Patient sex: M
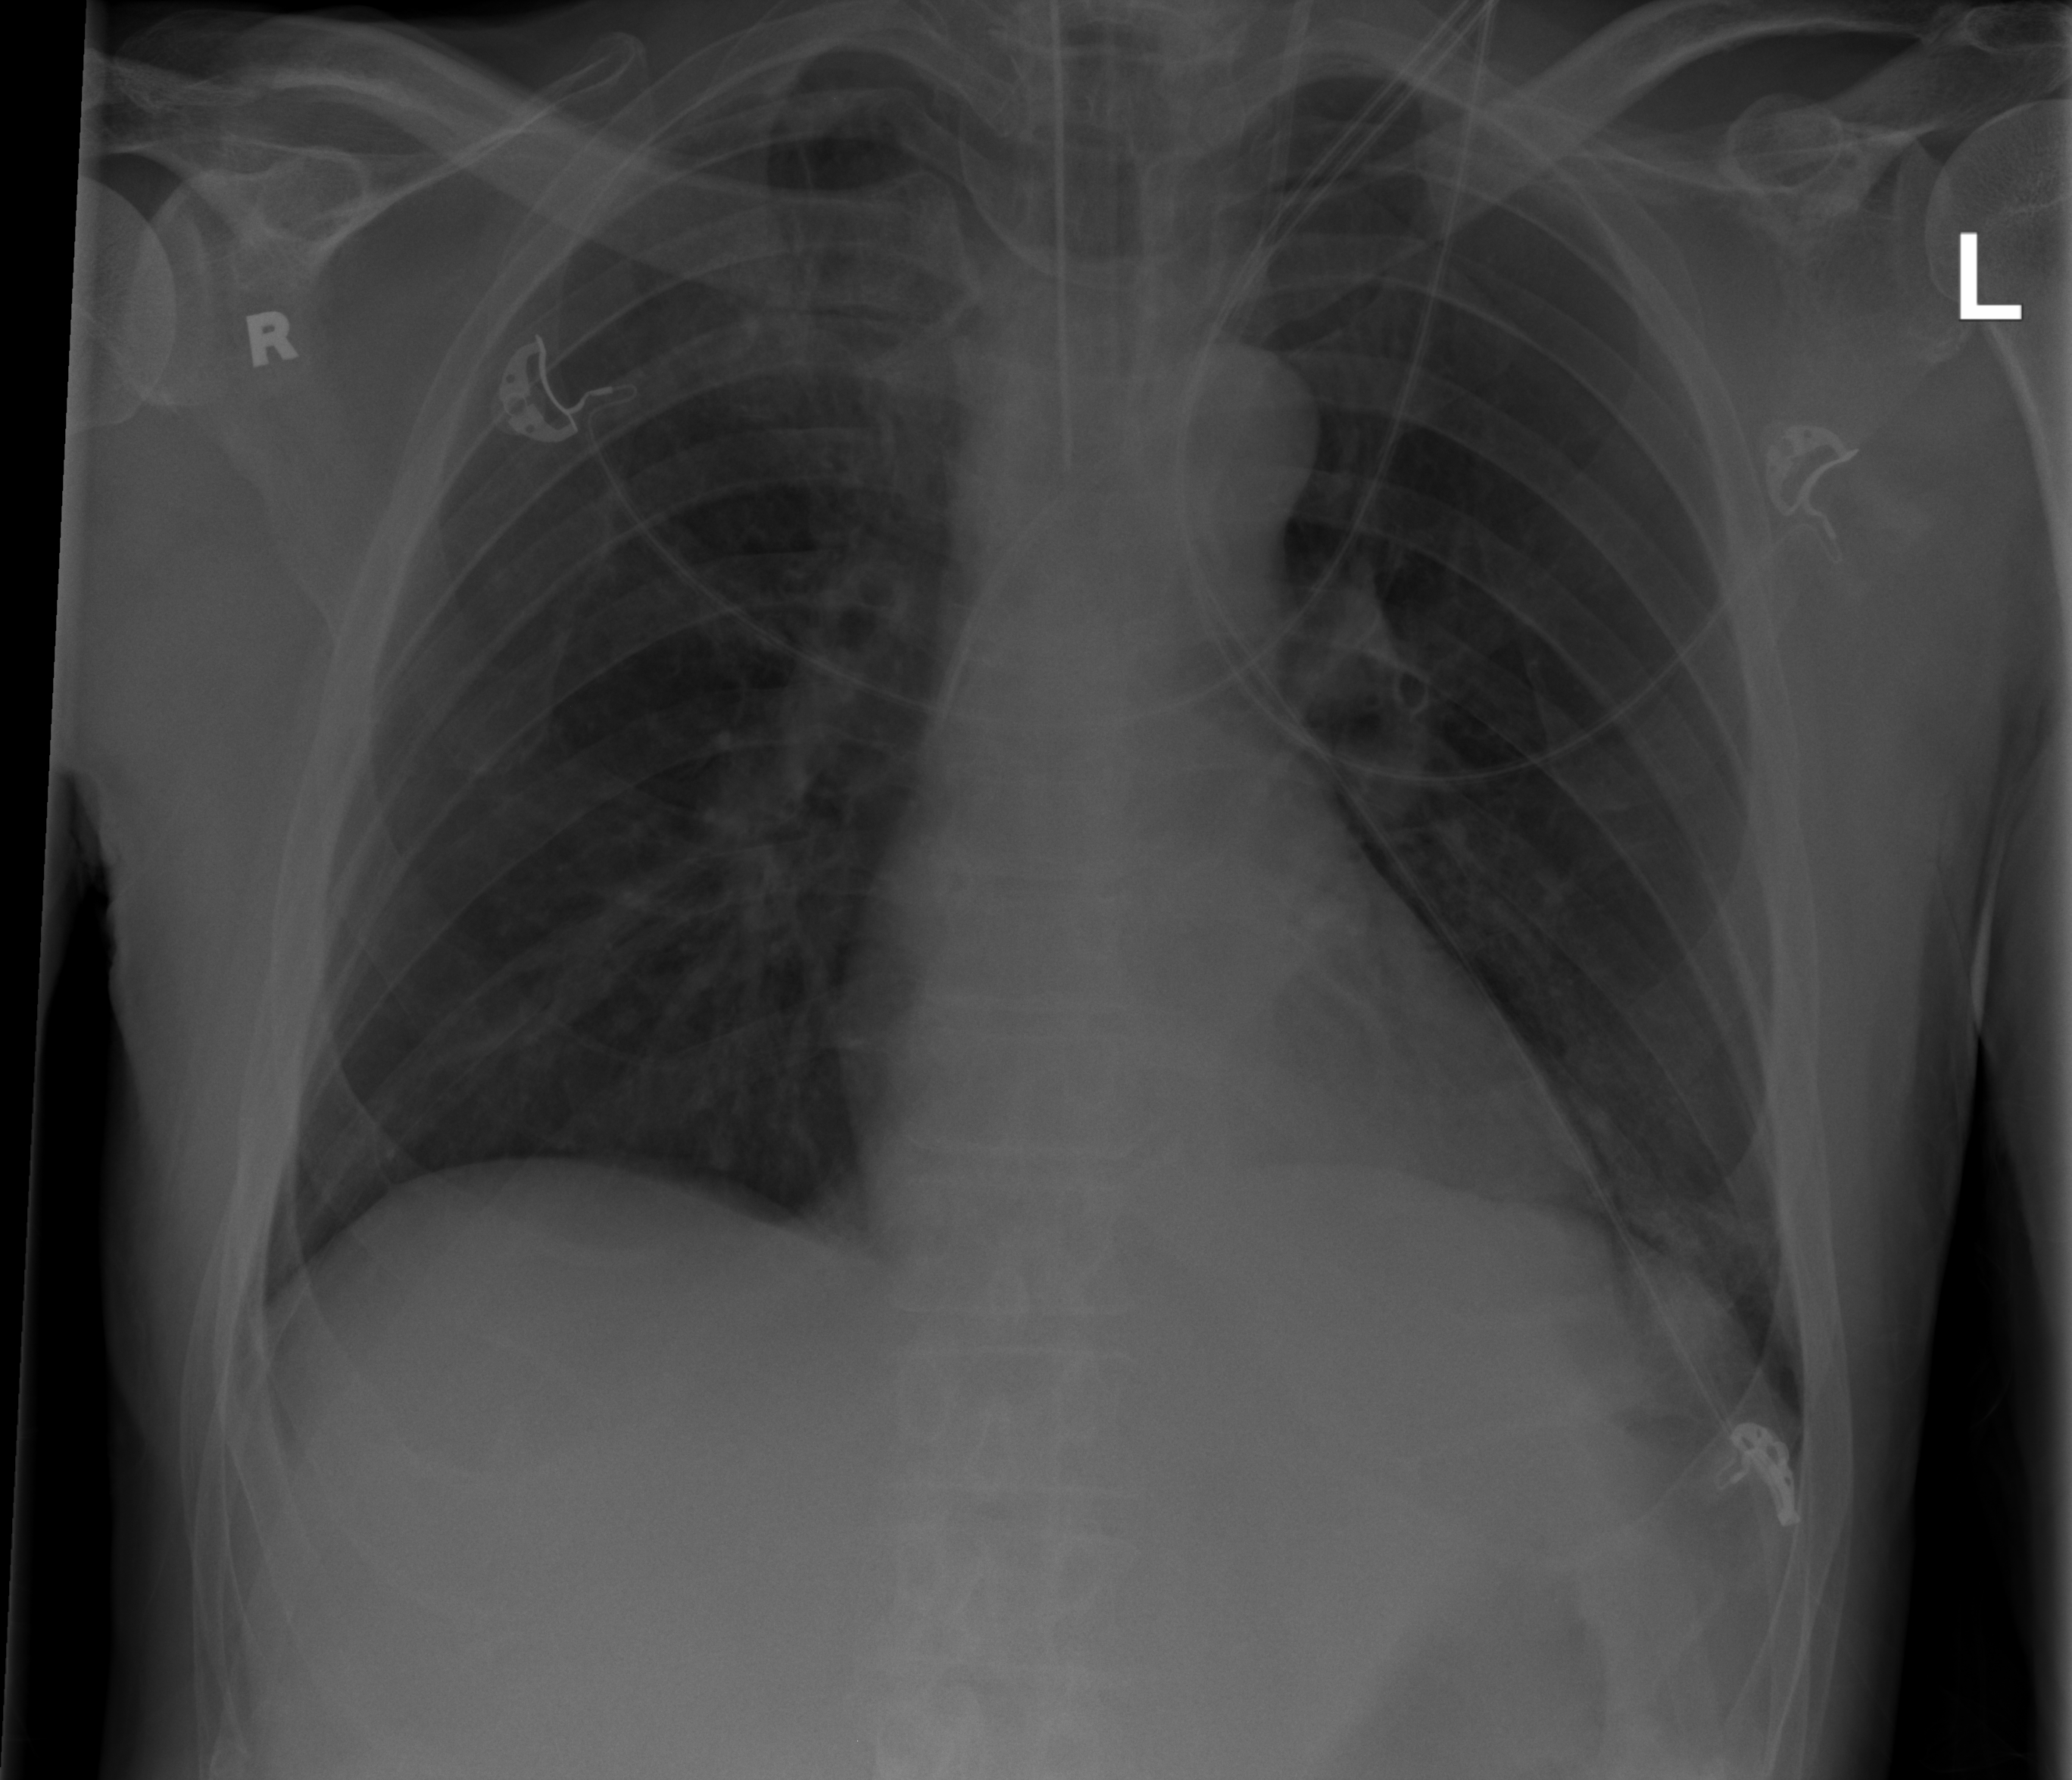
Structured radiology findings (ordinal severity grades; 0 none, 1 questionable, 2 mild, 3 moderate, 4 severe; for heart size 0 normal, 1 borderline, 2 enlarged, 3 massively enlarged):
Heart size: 0
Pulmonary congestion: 0
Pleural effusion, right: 0
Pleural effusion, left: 0
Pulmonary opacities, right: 2
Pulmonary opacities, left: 2
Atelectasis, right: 2
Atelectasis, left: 2